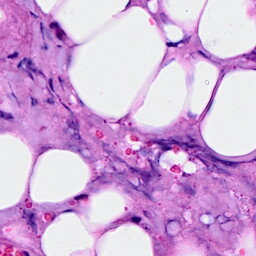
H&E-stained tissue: Breast